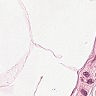
Metastatic tissue present: no